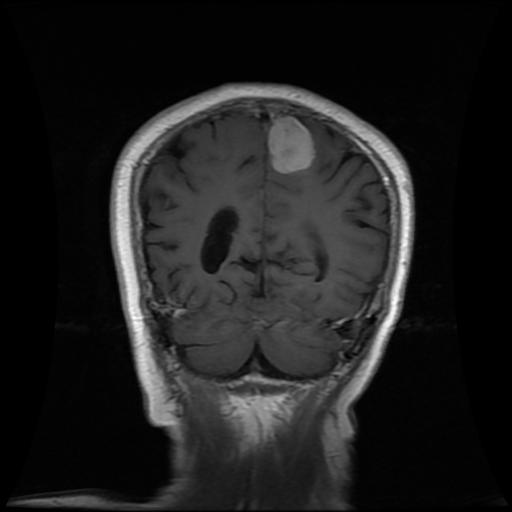
Label: meningioma